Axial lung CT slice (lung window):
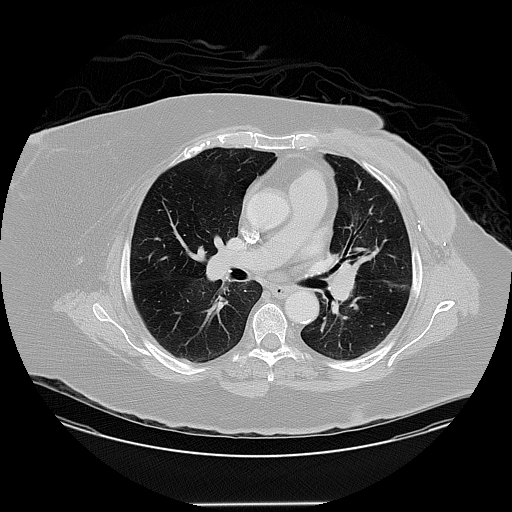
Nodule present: no